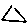
Label: triangle